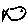
Label: fish